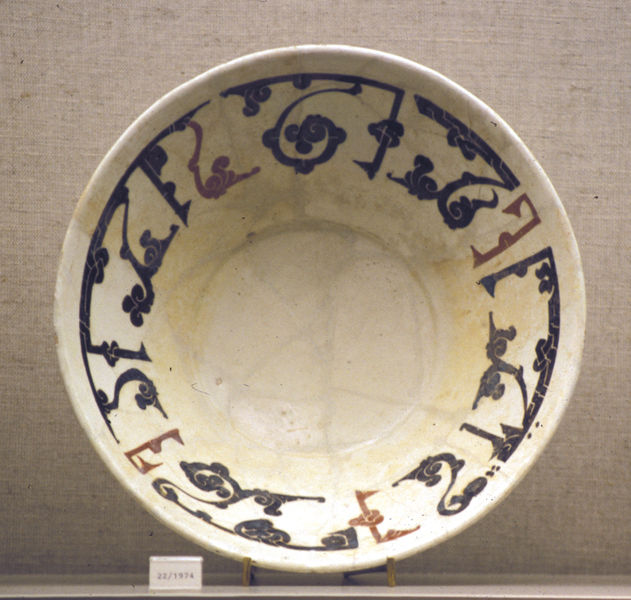
Titel: Keramik
Künstler: unbekannt
Standort: Kopenhagen
Institution: David Collection
Schlagwörter: blau, dunkel, schatten, weiß, gelb, blume, blumen, braun, grau, hell, holz, licht, orange, schwarz, tisch, blüte, blüten, rot, beige, malerei, muster, ornament, alt, wand, geschichte, schale, schüssel, teller, möbel, natur, stoff, girlande, kreis, rund, keramik, ranken, stillleben, sprung, schrift, creme, risse, mauer, formen, linien, essen, bordüre, dunkelblau, jugendstil, tapete, floral, ornamente, tiefe, platte, striche, foto, fotografie, wände, schild, gefäß, porzellan, linie, form, stengel, geschirr, strich, dynamik, beschriftung, mosaik, ranke, girlanden, ausstellung, organisch, dynamisch, antik, ständer, balu, museum, bemalung, objekt, töpferei, porcellan, nummer, natürlich, tief, riss, sprünge, gelbstich, fundstück, exponat, angelaufen, kerami, rond